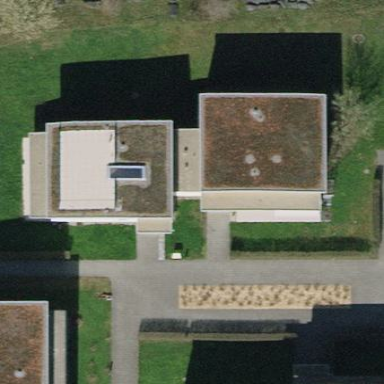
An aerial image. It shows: Yellow house with roof covered in plants.